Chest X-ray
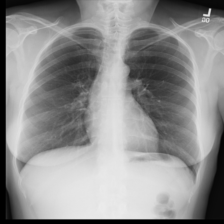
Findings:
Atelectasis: negative
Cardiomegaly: negative
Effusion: negative
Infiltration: negative
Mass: negative
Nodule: negative
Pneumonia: negative
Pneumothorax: negative
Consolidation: negative
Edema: negative
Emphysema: negative
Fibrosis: negative
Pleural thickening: negative
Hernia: negative